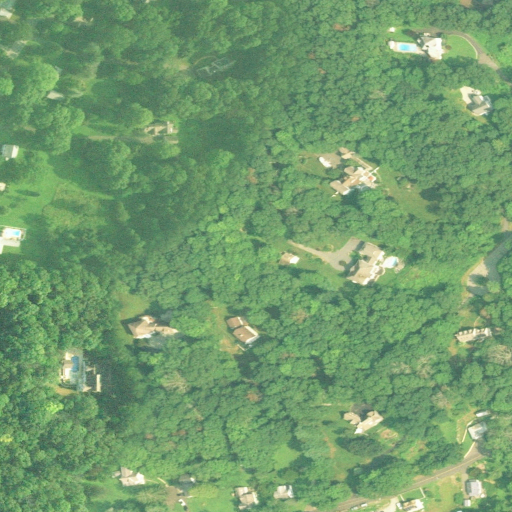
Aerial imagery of mountain in Connecticut named Story Hill containing deciduous forest, mixed forest, open development, low intensity development, pasture, and medium intensity development